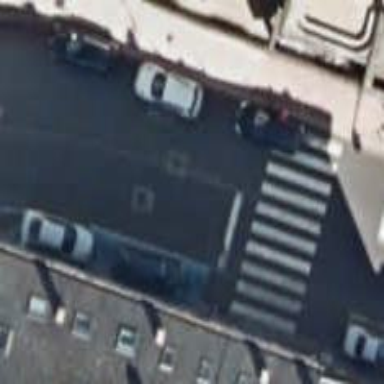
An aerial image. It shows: Road with traffic signals.